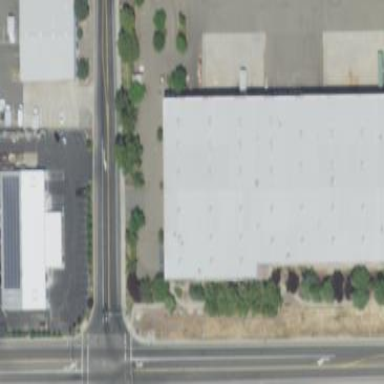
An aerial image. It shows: Warehouse.